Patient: sex F, age 77
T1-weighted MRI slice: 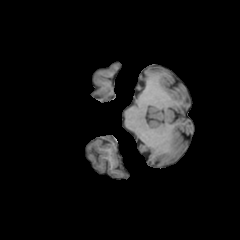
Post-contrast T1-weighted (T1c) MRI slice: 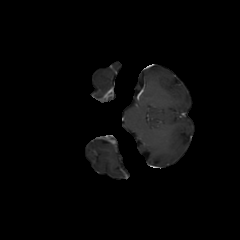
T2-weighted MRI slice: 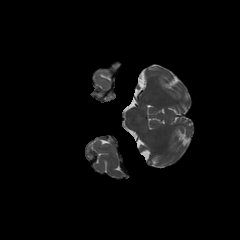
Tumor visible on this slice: no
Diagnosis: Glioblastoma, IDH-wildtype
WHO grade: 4